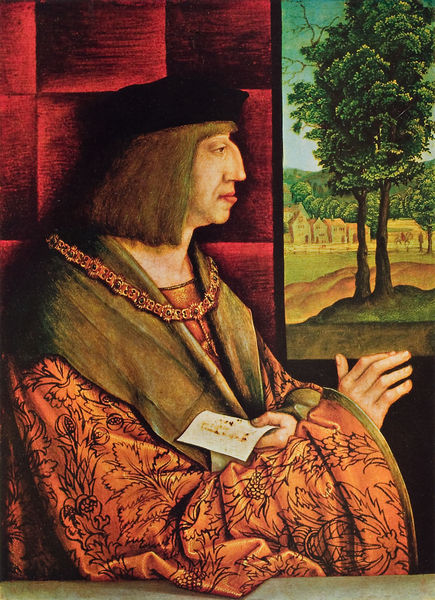
Titel: Kaiser Maximilian
Künstler: Bernard Striegel
Institution: Wien, Kunsthistorisches Museum
Schlagwörter: baum, gemälde, hand, himmel, mann, bäume, grün, landschaft, braun, fenster, haar, hut, nase, orange, profil, schwarz, zimmer, rot, wiese, mütze, kragen, samt, portrait, porträt, häuser, hügel, natur, brüstung, geistlicher, gold, mantel, adel, renaissance, seide, ort, kette, kaiser, könig, bürger, adeliger, orden, herrscher, brokat, quadrate, goldkette, brief, edelstein, gelehrter, stickereien, schriftstück, purpur, baäume, profilansicht, landschaftsausblick, maximilian, maximilian i, goldenes vlies, goldenes vließ, vlies, habsburger, gestick, mütze kette  roter hintergrund mantel hakennase